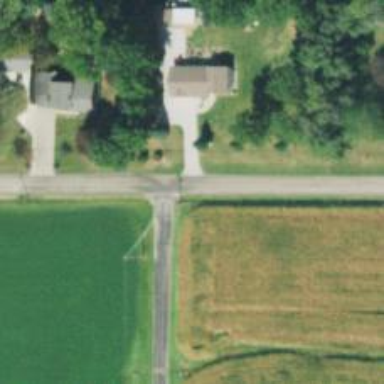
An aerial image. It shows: Tertiary road.